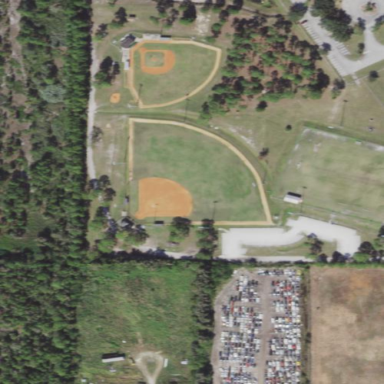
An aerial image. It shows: Chain link fence surrounding grass pitch used for baseball.